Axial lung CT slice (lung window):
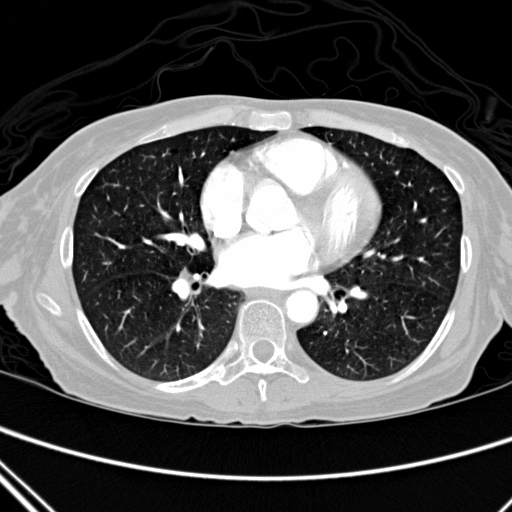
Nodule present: no